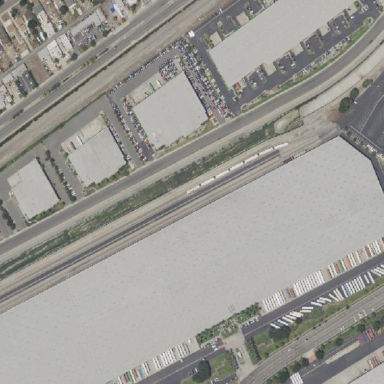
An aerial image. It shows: Warehouse building.